Field crop: maize
Growth stage: 2
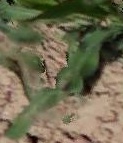
Species: maize